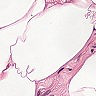
Metastatic tissue present: no